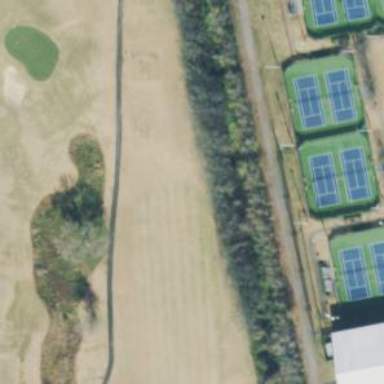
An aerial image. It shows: Golf fairway in the image.